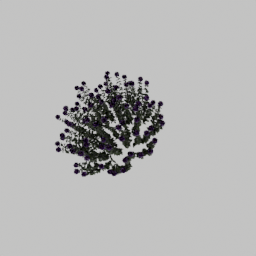
Label: nature